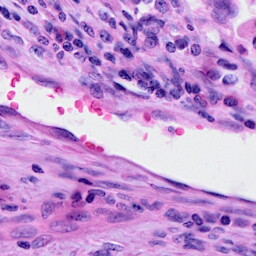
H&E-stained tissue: Cervix